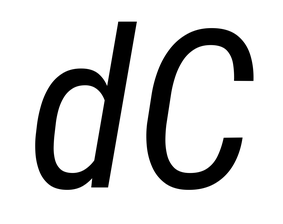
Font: Roboto-Italic_Condensed_Italic